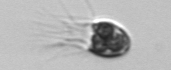
Label: Balanion